Question: I want to get the user name details from the table 'Users' with the author 'id's from the table 'Pages'. For this, I have made a 'foreach' loop and added the data to 'users' array.
This gets the data but its not properly formatted to use in blade template. Below is the code :
'''
$pages = \App\page::all();
$users = array();
foreach ($pages as $page) {
$user = \App\user::where('id', $page->author)->get('name');
$users[] = $user;
}
dd($users);
return view('admin.pages', compact('pages', 'users'));
'''
I have dumped the results with 'dd($users)' method and got this:

I am using this code in the blade template to retrieve but getting blank white space at the '$users[$loop->index]->get('name')' place.
'''
@foreach ($pages as $page)
<tr>
<th>{{ $page->id }}</th>
<th>{{ $page->title }}</th>
<th>{{ $users[$loop->index]->get('name') }}</th>
@if($page->status = 'ACTIVE')
<th><span class="label label-success">{{ $page->status }} </span></th>
@elseif($page->status = 'DRAFT')
<th><span class="label label-warning">{{ $page->status }} </span></th>
@endif
<th>{{ $page->Actions }}</th>
</tr>
@endforeach
'''
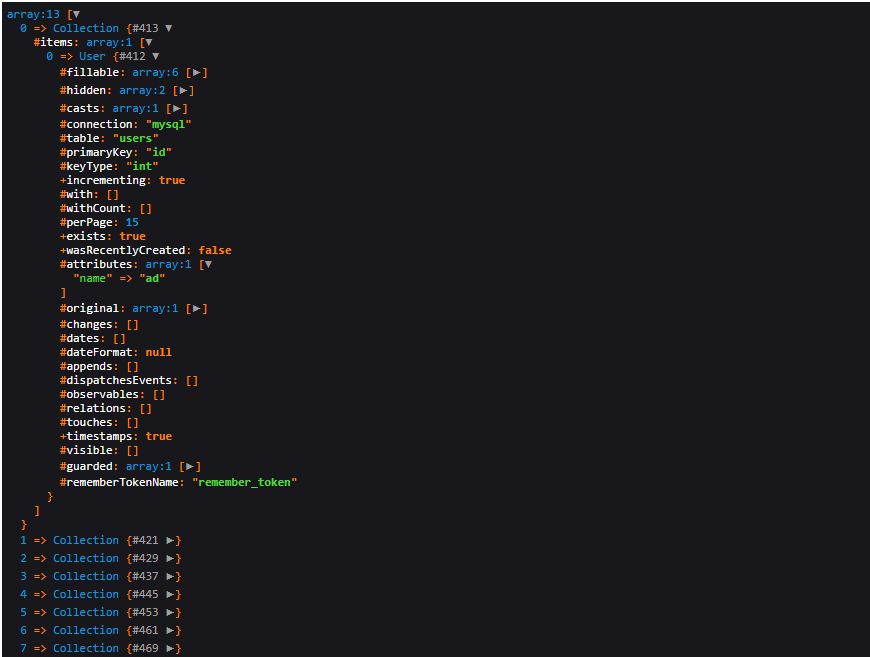
Answer: You've not defined your relationships properly. 'App\User' should have this defined in the model:
'''
public function pages()
{
// have to specify the key name is author, not user_id
return $this->hasMany("App\Page", "author");
}
'''
And then in the 'App\Page' model you have this:
'''
public function pageauthor()
{
// have to specify the key name is author, not user_id
return $this->belongsTo("App\User", "author");
}
'''
Then in your Blade template you just reference '$page->author->name':
'''
@foreach ($pages as $page)
<tr>
<th>{{ $page->id }}</th>
<th>{{ $page->title }}</th>
<th>{{ $page->pageauthor->name }}</th>
...
'''